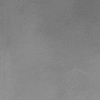
Atmospheric dust classification: dusty